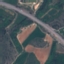
Land use / land cover: Highway